Question: This is what OS X's built in color inversion feature can turn your screen into:

It can invert all colors, turn them grayscale, adjust contrast. Now I want to build my own implementation and therefore need a professionals' advice.
Inability to capture inverted screen made me thinking that inversion is a sort of an adjustment layer, that resides above all windows and simply is not exposed to the interaction events. Is that so? Is it done via OpenGL libs?
I don't look into actual coding help, but rather a design/approach on solving the problem. In my goal app I will need to define output color diapasons and apply color transformation rules (input => output).
Thanks in advance.
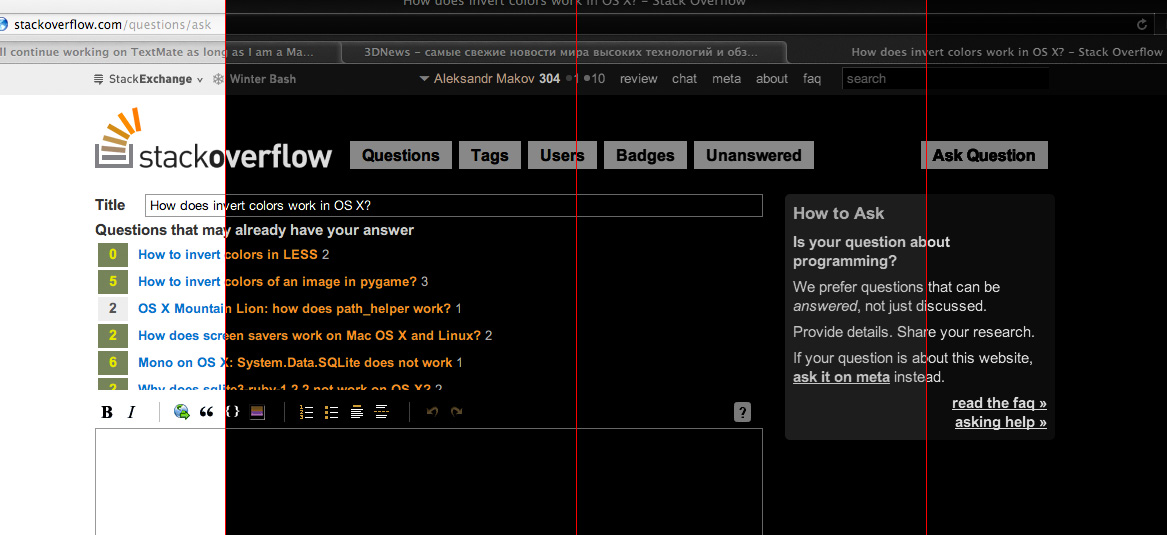
Answer: The way Mac OS does the color inversion is (probably) by using <URL> to modify the graphics card's gamma table.
Graphics cards have two of these tables to modify color output after composition into the final frame buffer. One of them can be modified by applications to alter the way the screen shows any RGB value.
Here's code to invert the display:
'''
//ApplicationServices includes CoreGraphics
#import <ApplicationServices/ApplicationServices.h>
int main(int argc, const char * argv[])
{
CGGammaValue table[] = {1, 0};
CGSetDisplayTransferByTable(CGMainDisplayID(), sizeof(table) / sizeof(table[0]), table, table, table);
sleep(3);
return 0;
}
'''